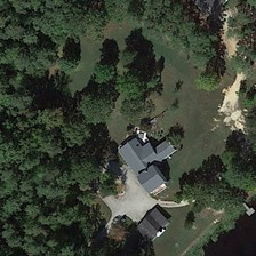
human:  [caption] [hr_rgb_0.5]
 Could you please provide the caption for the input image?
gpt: Two grey houses standing on the lawn near the forest.

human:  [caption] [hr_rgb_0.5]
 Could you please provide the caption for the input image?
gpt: Two gray houses stand on the lawn near the forest.

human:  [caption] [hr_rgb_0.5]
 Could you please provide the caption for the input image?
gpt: Two grey houses are standing on the lawn near a forest.

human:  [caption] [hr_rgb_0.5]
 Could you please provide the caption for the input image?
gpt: this grey house with a black one is situated besides a green wood and a meadow in the front of it .

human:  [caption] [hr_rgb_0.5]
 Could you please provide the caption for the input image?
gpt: Two white houses stand on the lawn near the forest